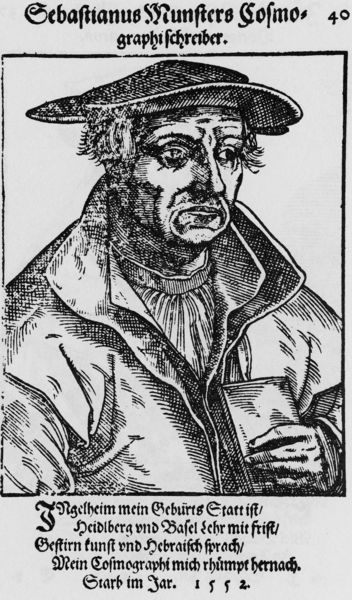
Titel: Bildnis des Sebastian Münster
Künstler: Tobias Stimmer
Institution: (Seriendruck)
Schlagwörter: hand, mann, umhang, weiß, sitzen, hut, hüte, kopfbedeckungen, mund, nase, profil, schwarz, zeichnung, haube, alt, hemd, kappe, mütze, mützen, augen, bibel, falten, gesicht, halten, kragen, bildnis, hals, herr, hände, portrait, porträt, haare, mantel, renaissance, kopfbedeckung, holzschnitt, schrift, grafik, graphik, inschrift, faltig, staffelei, deutsch, krempe, messing, buch, druck, schwarz-weiss, schraffur, stich, müze, seite, illustration, text, buchstaben, schriftsteller, haarig, stehkragen, münster, gravur, schielen, portät, mittelalter, heidelberg, luther, gelehrter, schreiber, kupferstich, basel, hemnd, latein, beschriftet, lateinisch, martin, selbstdarstellung, sebastian, martin luther, kosmos, bich, lutter, sebastianus, personenbeschreibung, 1552, munster, 40, bronzestich, sebstianus, monsters, munsters, graphischreiber, cosmo